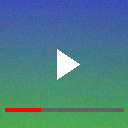
Screen state: on